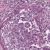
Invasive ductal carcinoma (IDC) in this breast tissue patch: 0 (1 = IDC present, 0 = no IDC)